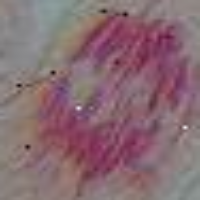
Label: metaphase